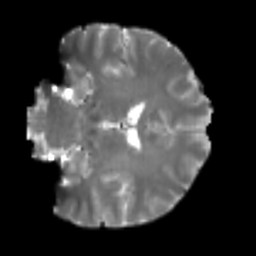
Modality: T2w
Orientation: coronal
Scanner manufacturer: siemens
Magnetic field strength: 3 T
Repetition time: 4 s
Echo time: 0.0594 s